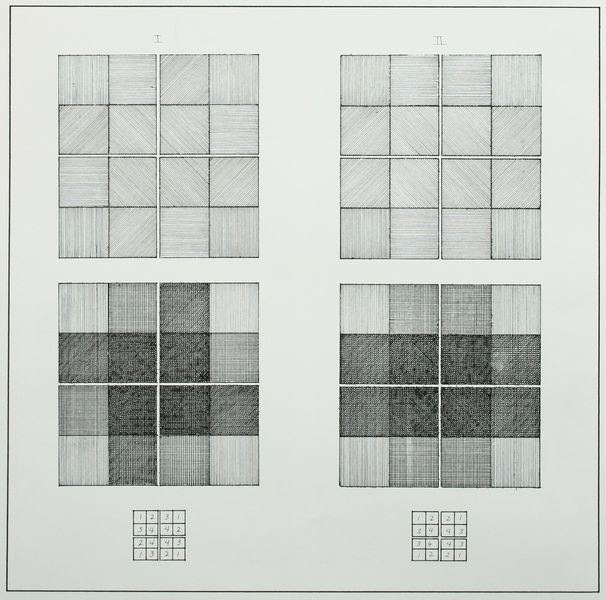
Titel: Drawing Series I, II (Series A, Series B)
Künstler: Sol Lewitt
Institution: Unbekannt
Schlagwörter: dunkel, weiß, grau, hell, schwarz, skizze, zeichnung, karo, muster, rahmen, studie, abstrakt, flächen, linien, zahlen, korb, rechtecke, vier, kreuz, rechteck, schraffiert, entwurf, würfel, flecken, quadrate, geometrisch, licht und schatten, sechs, geometrie, lewitt, quadrat, viereck, vierecke, sol